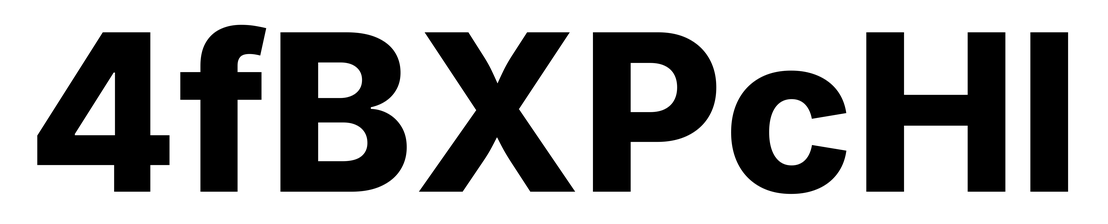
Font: Inter_ExtraBold